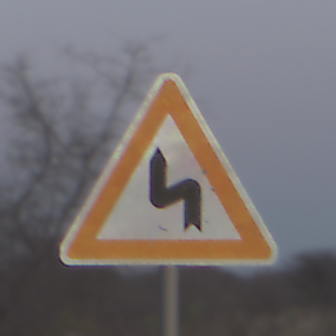
Verkehrszeichen: DoppelkurveZunaechstLinks
Umgebung: Outdoor, Nature
Tageszeit: SunriseSunset
Wetter: Clear
Licht: Natural
Jahreszeit: NotSpecified
Kontrast: LowContrast